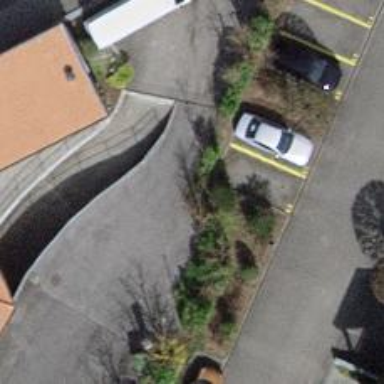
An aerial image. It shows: Hedge barrier.